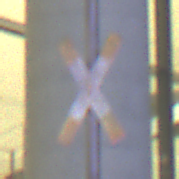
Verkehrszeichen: Andreaskreuz
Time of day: Night
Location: Outdoor (Urban)
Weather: PartlyCloudy
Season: NotSpecified
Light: Artificial